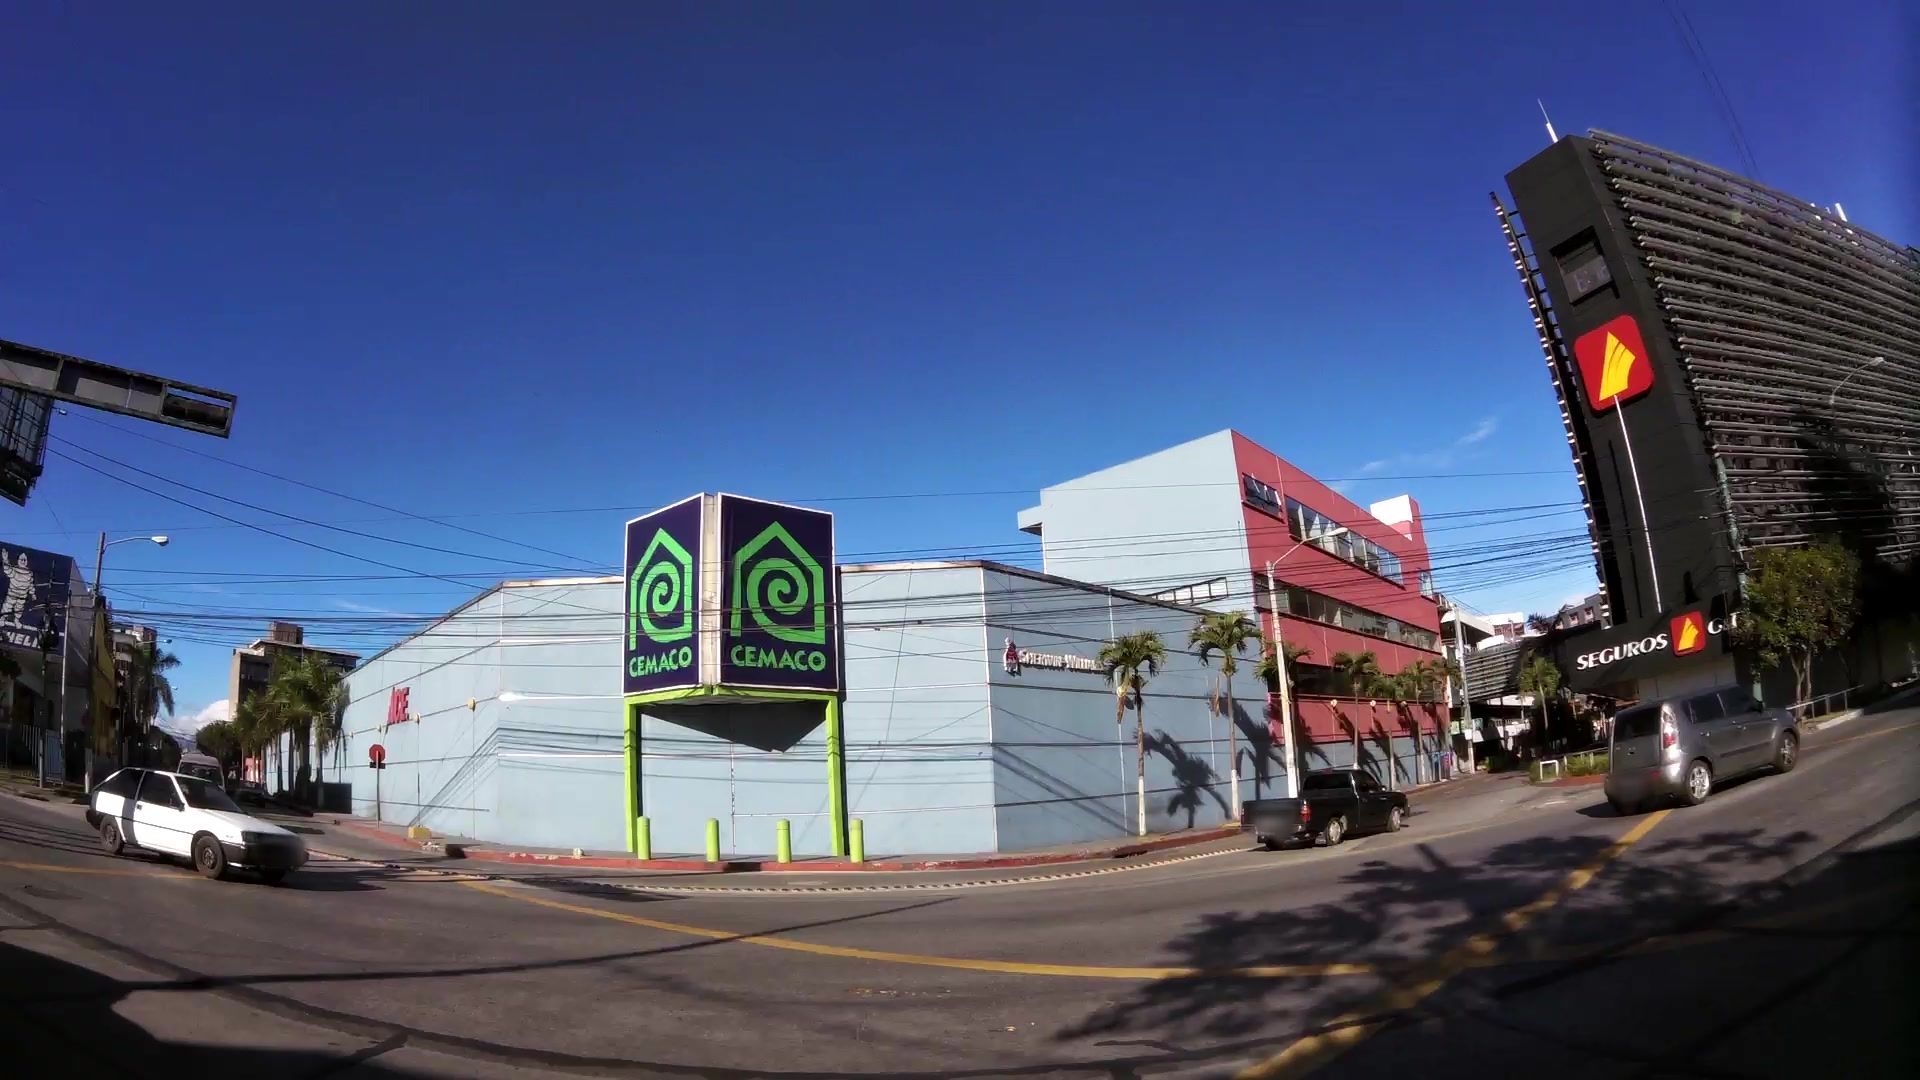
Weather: clear
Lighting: day
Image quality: good
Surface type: cycling surface
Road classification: primary_link, residential
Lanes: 2
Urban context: urban centre
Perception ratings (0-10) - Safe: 2.04, Lively: 5.82, Beautiful: 4.74, Boring: 2.49, Depressing: 6.68, Wealthy: 5.04